Interaction volume radius: 5 \u00c5
Interaction volume height: 30 \u00c5
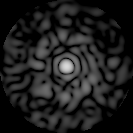
Disorder parameter: 0.8418